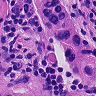
Metastatic tissue present: yes